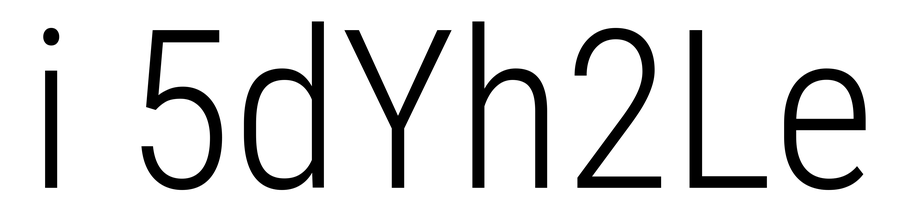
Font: Roboto_Condensed_Light